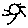
Label: sun